Field crop: tomato
Growth stage: 2
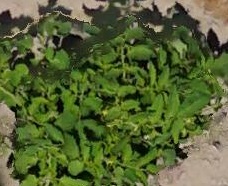
Species: tomato